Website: lowes
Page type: newsletter-management
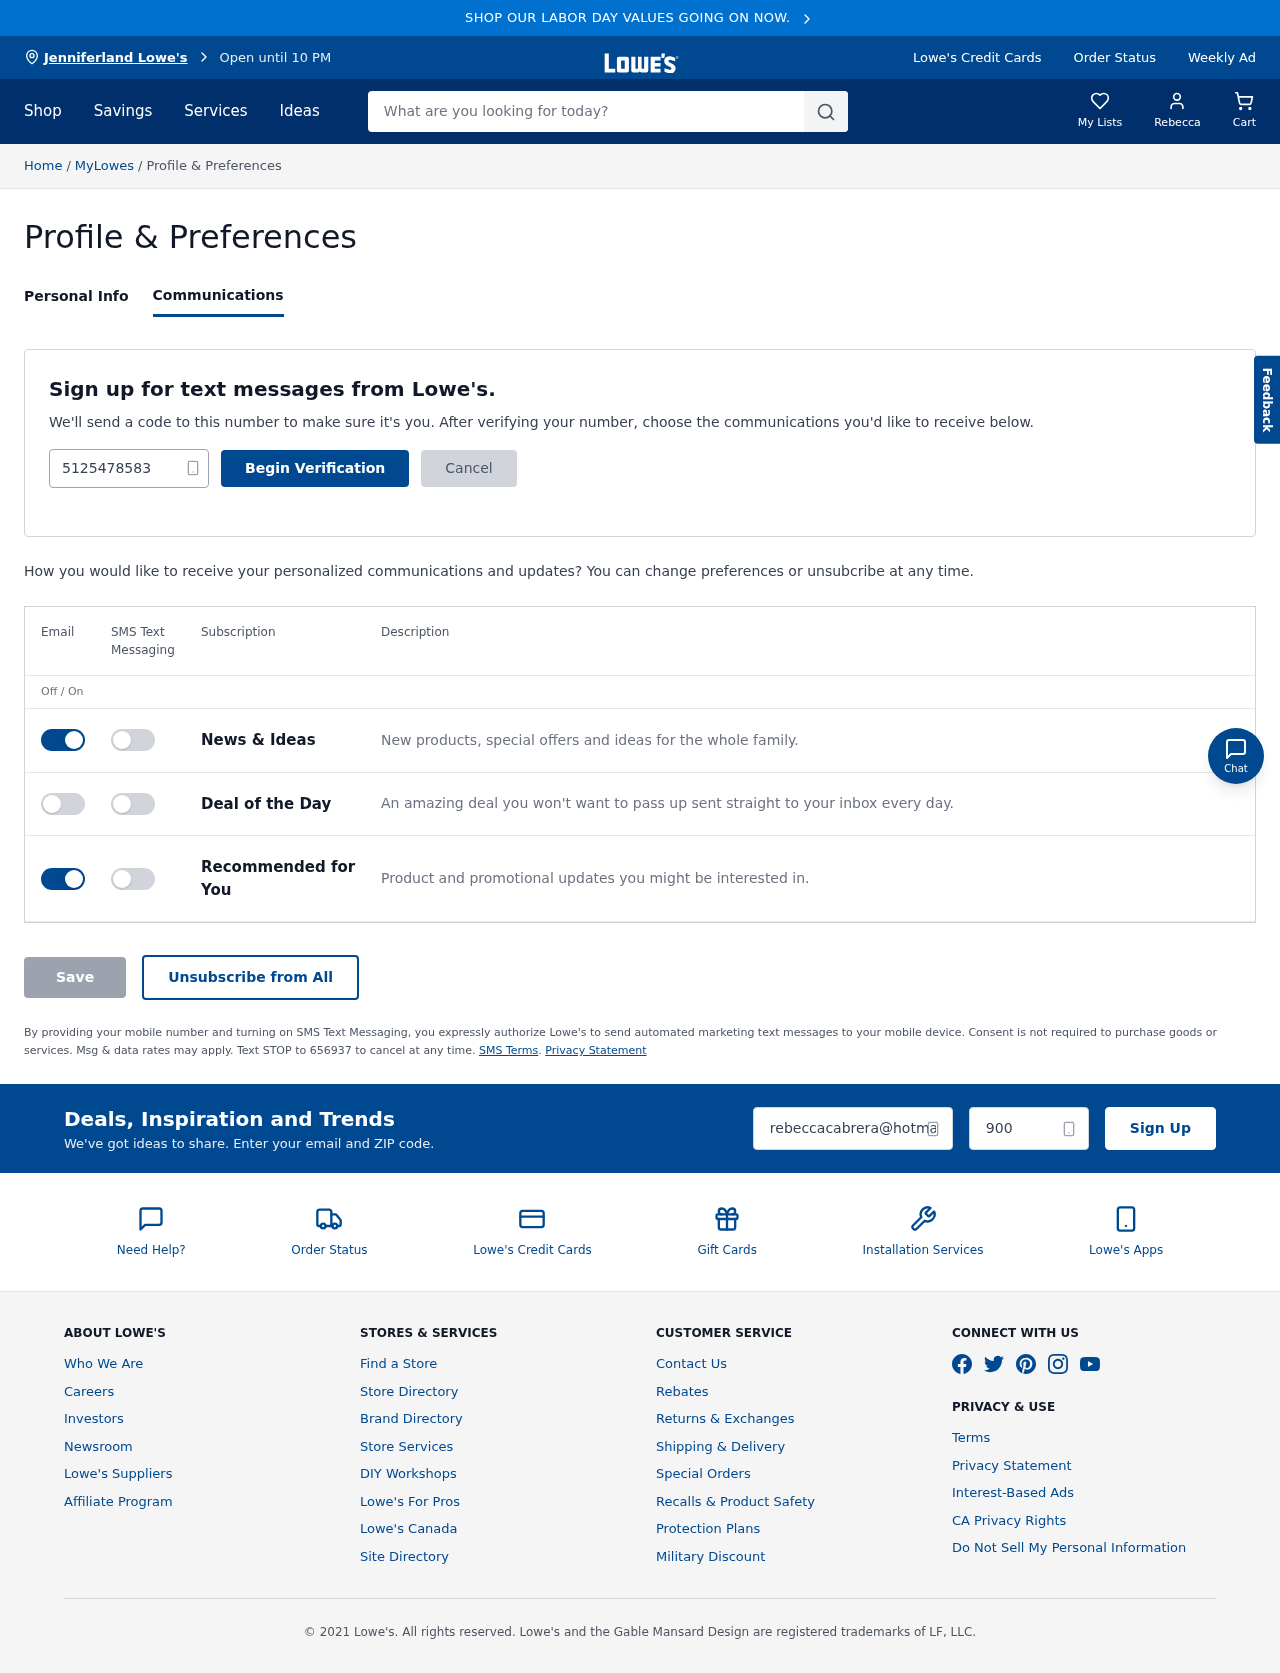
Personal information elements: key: PII_CITY
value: Jenniferland Lowe's
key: PII_EMAIL
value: rebeccacabrera@hotmail.com
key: PII_FIRSTNAME
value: Rebecca
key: PII_PHONE
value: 5125478583
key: PII_POSTCODE
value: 90014
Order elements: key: ORDER_NUM_ITEMS
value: Cart
Search elements: key: HEADER_SEARCH
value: What are you looking for today?